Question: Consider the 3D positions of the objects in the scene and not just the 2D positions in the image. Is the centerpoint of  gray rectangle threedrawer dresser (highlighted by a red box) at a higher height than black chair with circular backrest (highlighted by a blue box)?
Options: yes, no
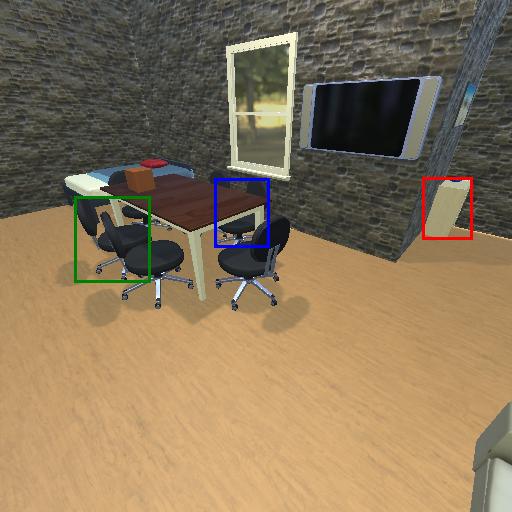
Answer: yes